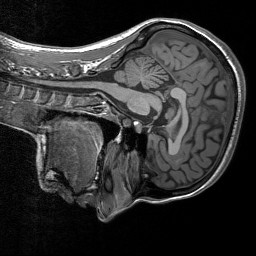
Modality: T1w
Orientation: sagittal
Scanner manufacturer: siemens
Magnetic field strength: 3 T
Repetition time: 1.76 s
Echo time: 0.0022 s